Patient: sex M, age 49
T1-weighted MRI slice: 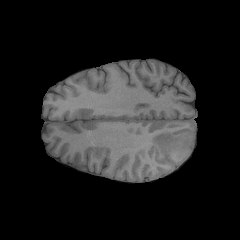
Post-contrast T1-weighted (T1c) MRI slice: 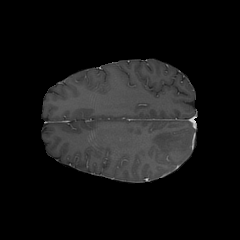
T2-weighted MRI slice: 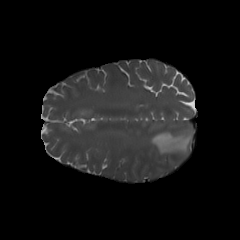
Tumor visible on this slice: yes
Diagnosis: Glioblastoma, IDH-wildtype
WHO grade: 4